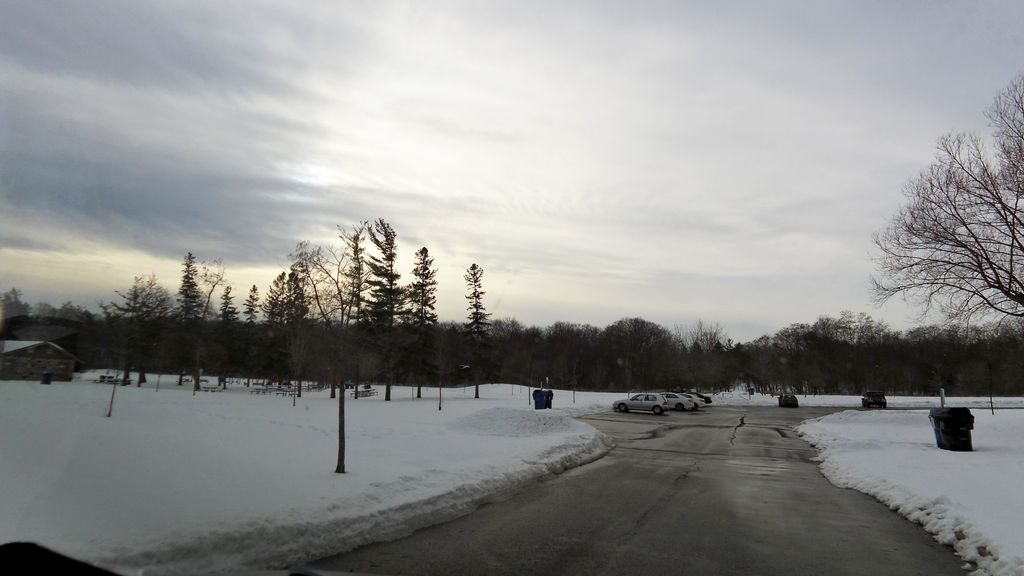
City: toronto